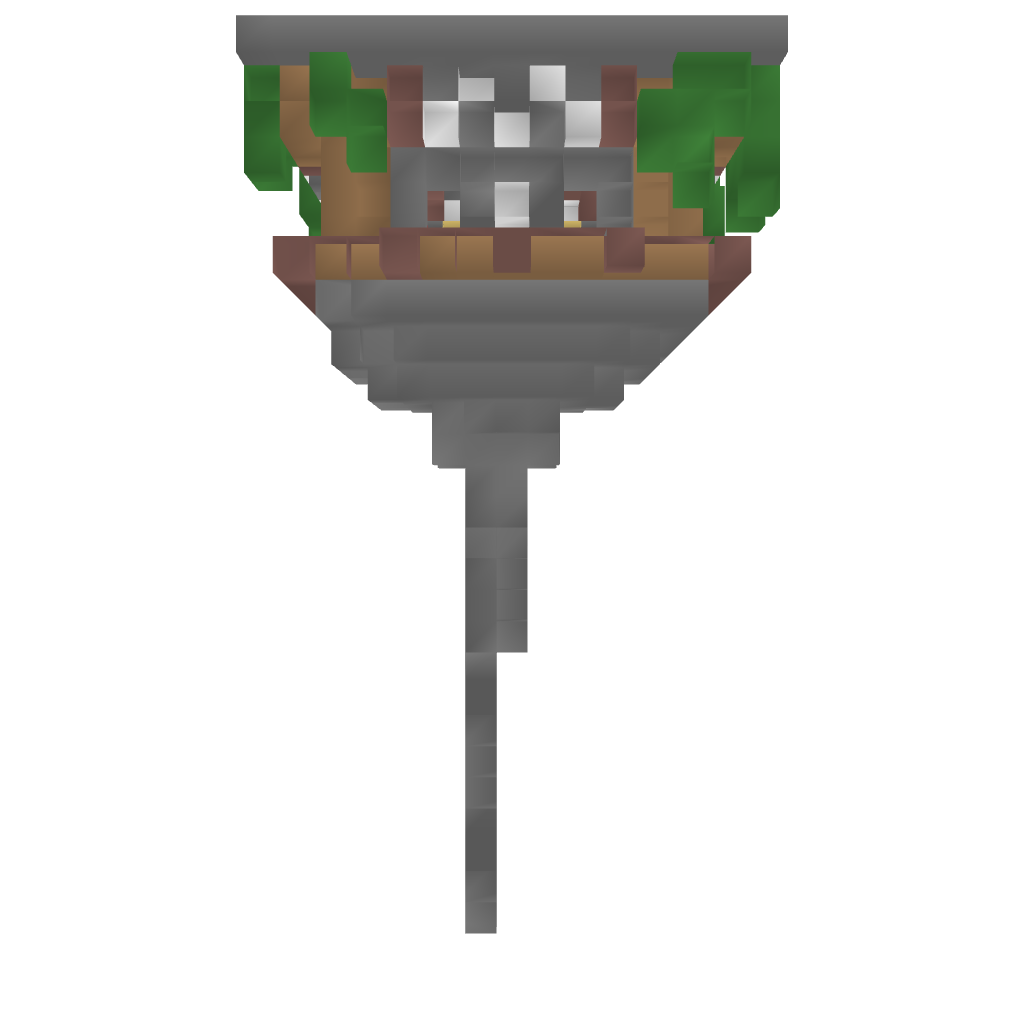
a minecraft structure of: House in Clouds bad low quality